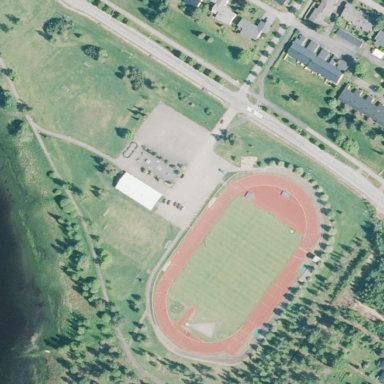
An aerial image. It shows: Grassy track in leisure land area.